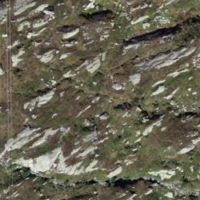
EUNIS habitat code: 26
Species observed at this site:
Trichophorum cespitosum
Pinguicula alpina